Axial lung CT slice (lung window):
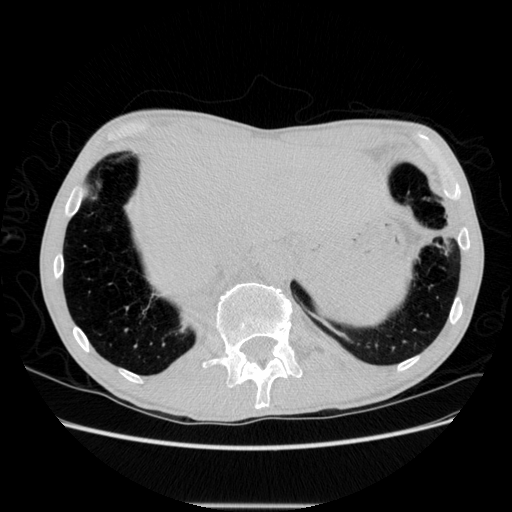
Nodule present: no